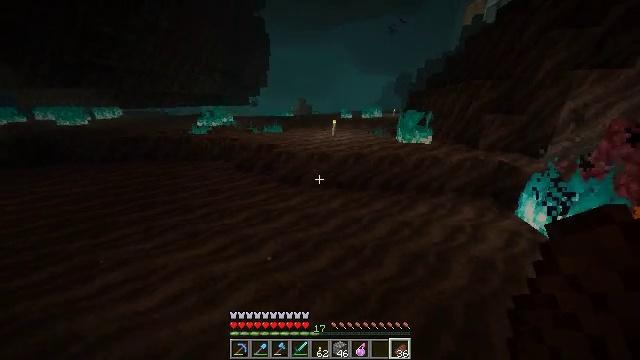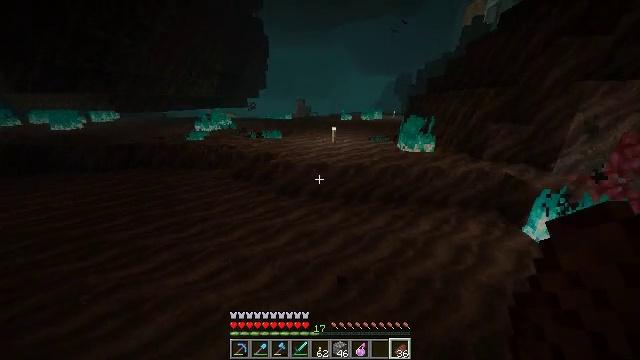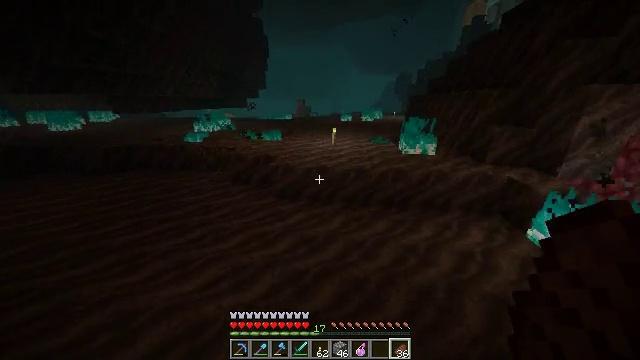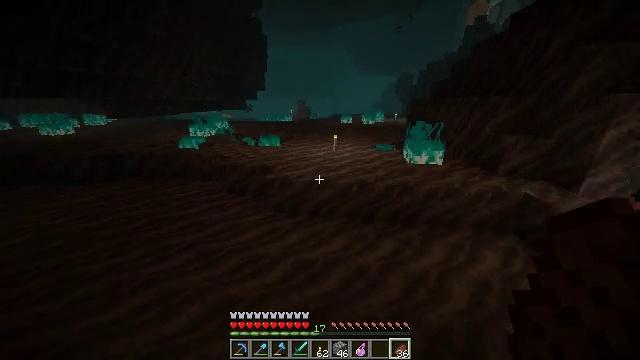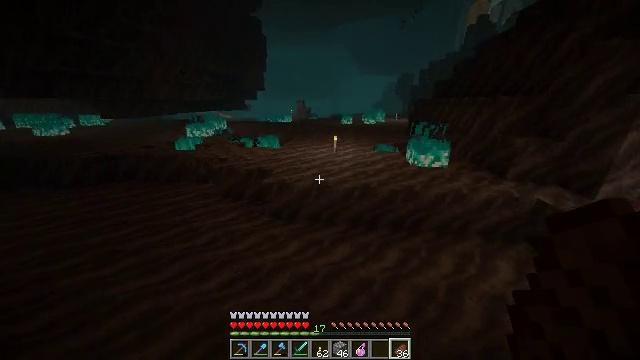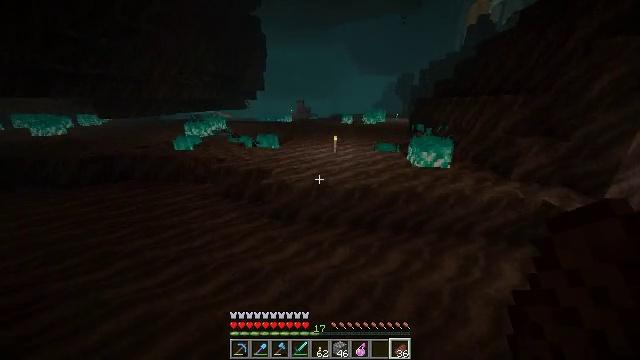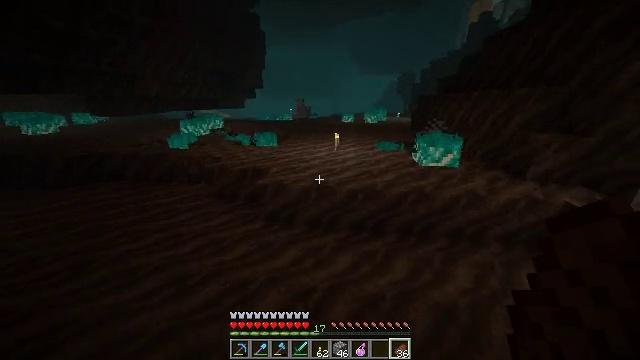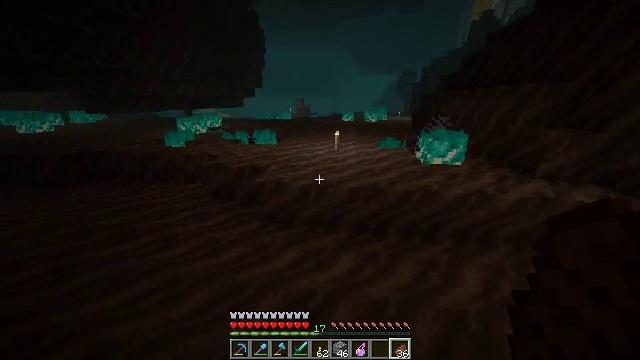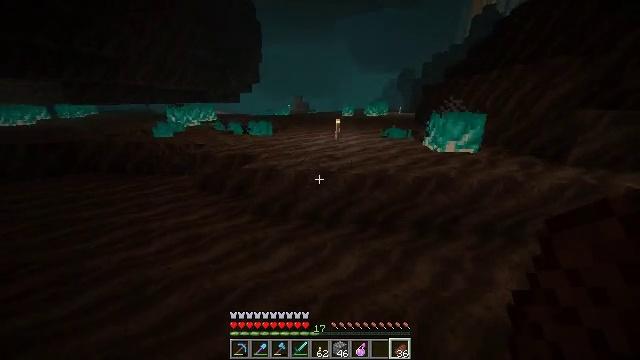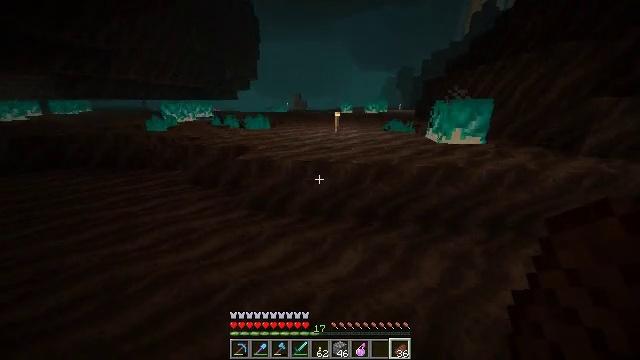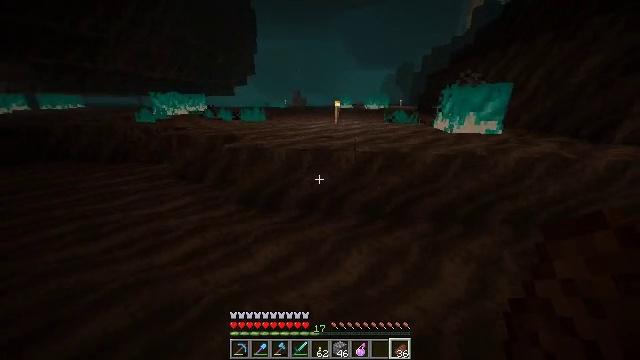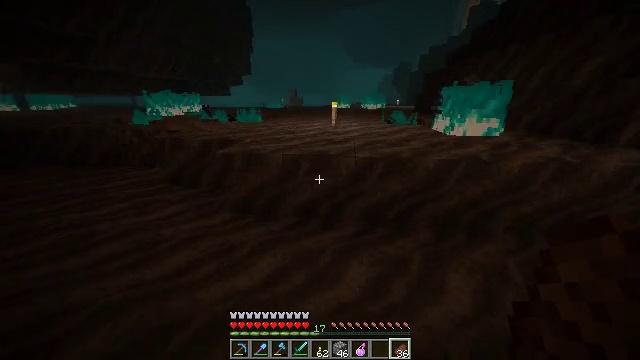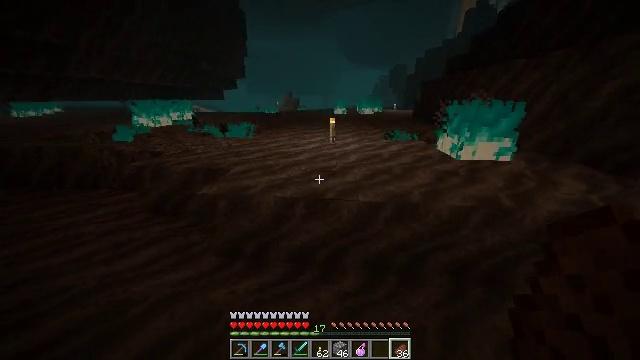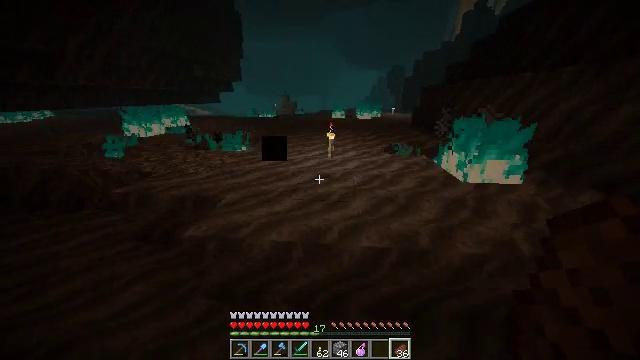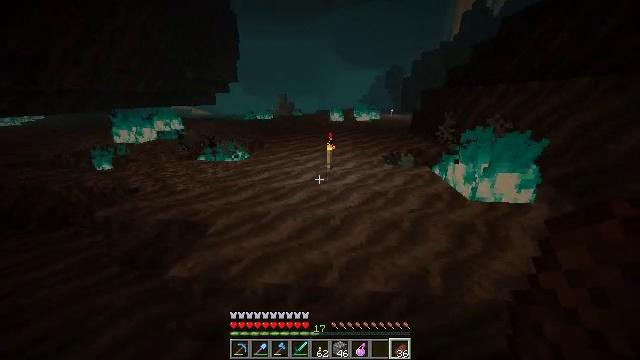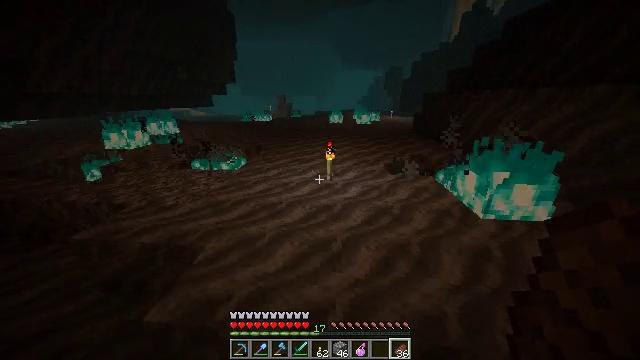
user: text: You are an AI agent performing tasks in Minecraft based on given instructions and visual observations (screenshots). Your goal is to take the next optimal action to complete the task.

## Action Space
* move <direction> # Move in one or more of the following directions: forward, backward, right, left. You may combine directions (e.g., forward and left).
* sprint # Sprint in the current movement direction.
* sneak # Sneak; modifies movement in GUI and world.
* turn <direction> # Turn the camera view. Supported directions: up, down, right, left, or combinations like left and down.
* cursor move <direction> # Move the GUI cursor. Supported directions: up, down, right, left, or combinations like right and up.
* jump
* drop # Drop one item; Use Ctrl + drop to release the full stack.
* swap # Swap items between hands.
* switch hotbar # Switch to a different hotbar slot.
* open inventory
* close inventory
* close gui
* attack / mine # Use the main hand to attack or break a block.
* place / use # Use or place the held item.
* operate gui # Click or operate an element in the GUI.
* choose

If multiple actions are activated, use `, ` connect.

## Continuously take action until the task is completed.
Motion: motion action
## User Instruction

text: Attack the soul fire to put it out.
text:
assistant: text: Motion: move forward, sprint, jump
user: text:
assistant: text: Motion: move forward, sprint, jump
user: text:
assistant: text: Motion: move forward, sprint, jump
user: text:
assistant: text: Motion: move forward, sprint, jump
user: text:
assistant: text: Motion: move forward, sprint, jump
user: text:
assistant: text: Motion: move forward, sprint, jump
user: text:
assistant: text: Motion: move forward, sprint, jump
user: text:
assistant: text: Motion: move forward, sprint, jump
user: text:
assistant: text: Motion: move forward, sprint, jump
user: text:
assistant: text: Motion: move forward, sprint, jump
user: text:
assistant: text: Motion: move forward, sprint, jump
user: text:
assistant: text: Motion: move forward, sprint, turn right, jump
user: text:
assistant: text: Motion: move forward, sprint, jump
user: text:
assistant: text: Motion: move forward, sprint, jump
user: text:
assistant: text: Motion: move forward, sprint, jump
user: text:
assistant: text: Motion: move forward, sprint, jump
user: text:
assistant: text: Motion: move forward, sprint, jump
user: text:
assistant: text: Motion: move forward, sprint, jump
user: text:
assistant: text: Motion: move forward, sprint, jump
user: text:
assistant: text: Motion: move forward, sprint, jump
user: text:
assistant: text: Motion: move forward, sprint, jump
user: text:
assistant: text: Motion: move forward, sprint, jump
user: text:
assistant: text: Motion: move forward, sprint, jump
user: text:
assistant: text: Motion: move forward, sprint, jump
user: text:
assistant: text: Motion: move forward, sprint, jump
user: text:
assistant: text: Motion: move forward, sprint, jump
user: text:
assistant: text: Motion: move forward, sprint, jump
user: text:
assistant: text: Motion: move forward, sprint, jump
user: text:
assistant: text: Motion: move forward, sprint, jump
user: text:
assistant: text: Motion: move forward, sprint, jump